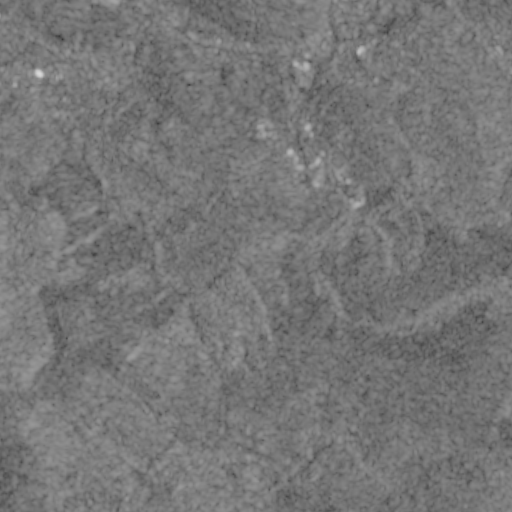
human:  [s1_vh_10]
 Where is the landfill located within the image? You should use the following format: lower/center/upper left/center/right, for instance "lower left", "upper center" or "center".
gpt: The landfill is located in the center right of the image.
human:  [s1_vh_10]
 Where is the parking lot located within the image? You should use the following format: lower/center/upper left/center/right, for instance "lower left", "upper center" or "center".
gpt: The parking lot is located in the upper right of the image.
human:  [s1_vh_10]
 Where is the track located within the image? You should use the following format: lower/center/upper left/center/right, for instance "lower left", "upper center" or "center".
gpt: There is no track in the image.

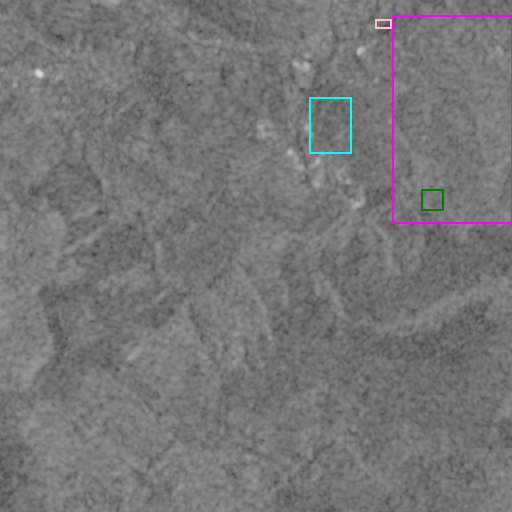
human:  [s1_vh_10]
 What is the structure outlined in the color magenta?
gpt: The structure outlined in magenta is a crop field.
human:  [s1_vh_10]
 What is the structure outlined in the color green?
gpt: The structure outlined in green is a landfill.
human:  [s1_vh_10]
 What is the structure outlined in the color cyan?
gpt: The structure outlined in cyan is a park.
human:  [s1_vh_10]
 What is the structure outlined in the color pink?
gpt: The structure outlined in pink is a parking lot.
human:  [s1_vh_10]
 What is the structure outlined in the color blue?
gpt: There is no blue outline.